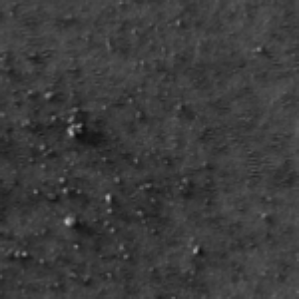
Label: frost